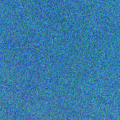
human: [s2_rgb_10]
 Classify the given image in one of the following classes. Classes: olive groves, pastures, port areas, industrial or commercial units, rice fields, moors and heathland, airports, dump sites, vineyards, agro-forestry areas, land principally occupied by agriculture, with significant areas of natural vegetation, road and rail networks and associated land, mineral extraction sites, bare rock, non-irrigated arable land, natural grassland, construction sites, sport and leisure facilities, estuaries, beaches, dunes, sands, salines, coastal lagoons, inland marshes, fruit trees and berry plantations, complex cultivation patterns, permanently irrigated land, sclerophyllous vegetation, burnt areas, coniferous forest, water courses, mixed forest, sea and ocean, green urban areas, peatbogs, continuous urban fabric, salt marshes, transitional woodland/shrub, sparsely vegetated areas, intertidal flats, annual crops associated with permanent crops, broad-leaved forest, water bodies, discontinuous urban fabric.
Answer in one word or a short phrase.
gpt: sea and ocean